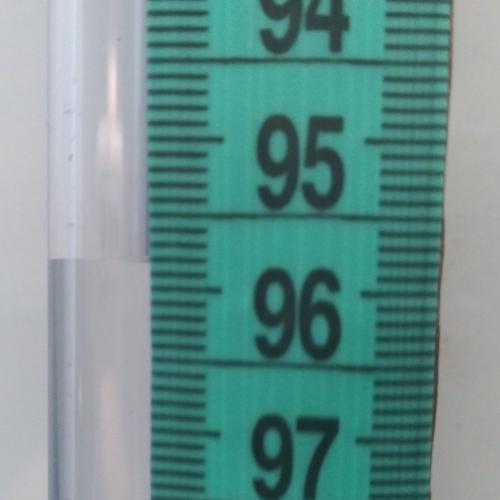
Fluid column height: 95.8 cm